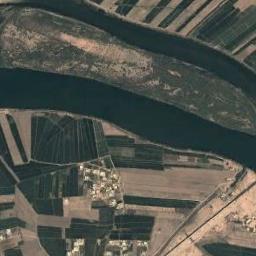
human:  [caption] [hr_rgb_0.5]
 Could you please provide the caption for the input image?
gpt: Many neat places are near the river .

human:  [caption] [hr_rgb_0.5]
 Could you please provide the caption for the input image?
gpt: The dark green river with a channel bar goes through the farmland .

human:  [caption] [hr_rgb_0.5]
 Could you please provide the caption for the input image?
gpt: The river goes through bare and green farmland .

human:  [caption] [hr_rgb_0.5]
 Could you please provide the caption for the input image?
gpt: A broad, Curved turquoise river with small islands, Green and tan mixed fields on both sides, And large buildings .

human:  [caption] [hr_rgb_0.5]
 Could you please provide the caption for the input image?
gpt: There are many farmlands around the river with an island .